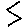
Label: zigzag